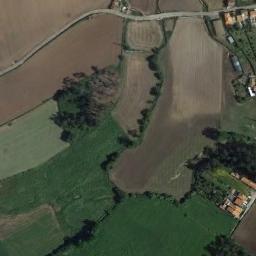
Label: terrace